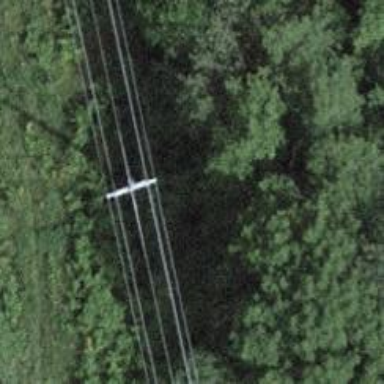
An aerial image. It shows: Power line in the image.